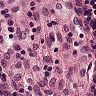
Metastatic tissue present: no